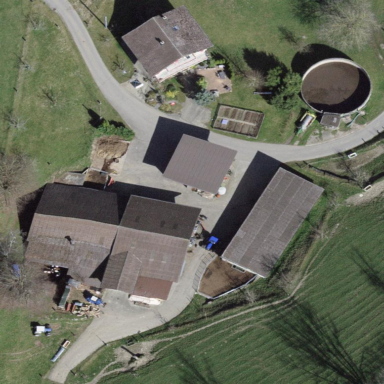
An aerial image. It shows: Farmyard area.